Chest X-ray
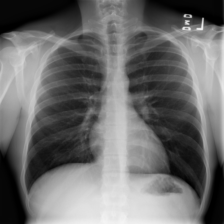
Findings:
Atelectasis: negative
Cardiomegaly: negative
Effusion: negative
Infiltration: negative
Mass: negative
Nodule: negative
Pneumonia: negative
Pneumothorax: negative
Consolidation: negative
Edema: negative
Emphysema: negative
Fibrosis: negative
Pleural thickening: negative
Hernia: negative